Field crop: maize
Growth stage: 2
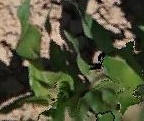
Species: maize